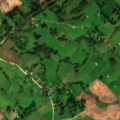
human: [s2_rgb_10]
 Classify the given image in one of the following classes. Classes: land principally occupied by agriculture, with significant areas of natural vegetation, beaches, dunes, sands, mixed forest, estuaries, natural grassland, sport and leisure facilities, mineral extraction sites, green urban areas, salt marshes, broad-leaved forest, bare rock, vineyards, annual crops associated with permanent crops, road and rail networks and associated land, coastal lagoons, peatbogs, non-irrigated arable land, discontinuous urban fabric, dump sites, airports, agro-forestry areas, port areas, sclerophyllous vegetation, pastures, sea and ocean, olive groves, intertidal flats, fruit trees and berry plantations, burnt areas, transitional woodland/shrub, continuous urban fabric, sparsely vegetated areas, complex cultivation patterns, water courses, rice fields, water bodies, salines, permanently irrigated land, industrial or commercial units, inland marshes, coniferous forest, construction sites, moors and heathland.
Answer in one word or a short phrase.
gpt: non-irrigated arable land, complex cultivation patterns, land principally occupied by agriculture, with significant areas of natural vegetation